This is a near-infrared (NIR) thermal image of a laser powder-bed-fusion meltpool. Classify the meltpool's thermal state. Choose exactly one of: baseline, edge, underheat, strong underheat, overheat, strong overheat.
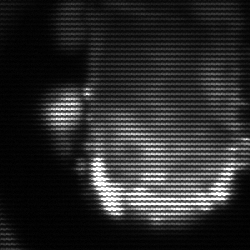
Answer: baseline